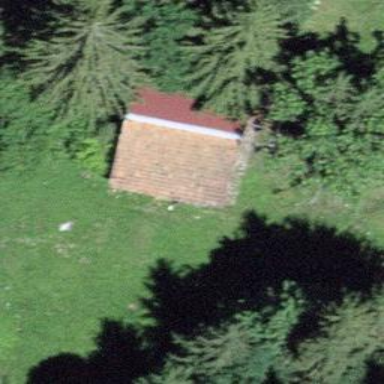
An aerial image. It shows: Barn.